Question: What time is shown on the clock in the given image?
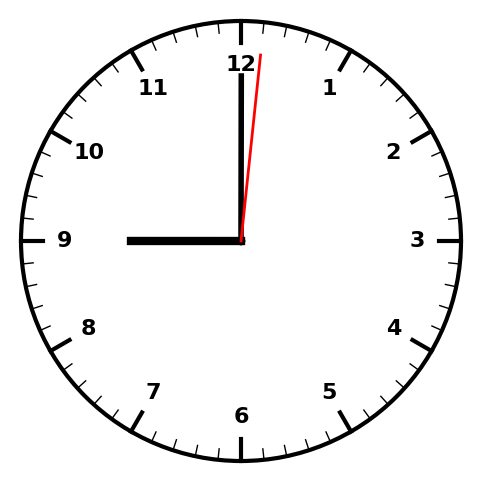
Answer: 09:00:01